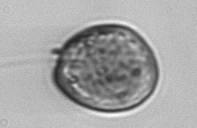
Label: Prorocentrum